【题型】选择题　【知识点】函数　【难度】medium
已知函数$f(x)=A\cos(\omega x+\varphi)(A>0,\omega>0,-\pi<\varphi<0)$的部分图象如图所示，则下列结论正确的是（ ）

\vspace{0.2cm}
\noindent A．$f(x)$的图象关于直线$x=-\dfrac{\pi}{3}$对称
\noindent B．将$f(x)$的图象向右平移$\dfrac{\pi}{12}$个单位长度得到的图象关于原点对称
\noindent C．$f(x)$在区间$\left[\dfrac{3\pi}{4},\dfrac{3\pi}{2}\right]$上单调递增
\noindent D．方程$f(x)=\sqrt{3}$在区间$[0,2\pi]$上有5个不等实根
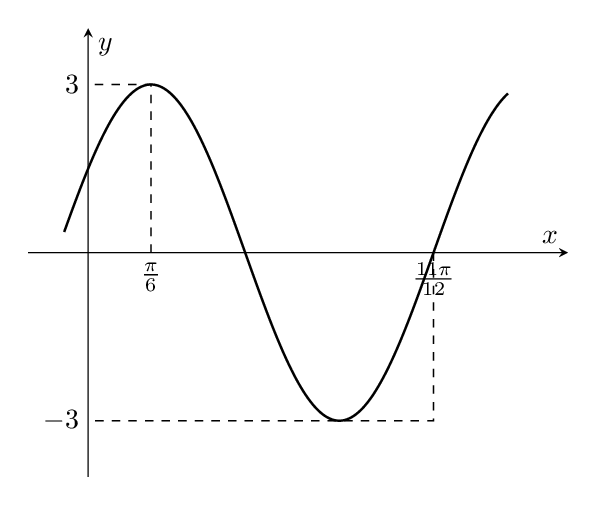
【解答】

\noindent \textbf{【答案】} D

\vspace{0.2cm}
\noindent \textbf{【难度】} 0.65

\vspace{0.2cm}
\noindent \textbf{【知识点】} 由图象确定正（余）弦型函数解析式、求$\cos x$型三角函数的单调性、求$\cos x$（型）函数的对称轴及对称中心

\vspace{0.2cm}
\noindent \textbf{【分析】} 先根据函数的部分图象，求出函数的解析式，再对每一选项逐一判断求解.

\vspace{0.2cm}
\noindent \textbf{【详解】} 由题意$f(x)$图象相邻对称轴间的距离为$\dfrac{\pi}{2}$，可得$\dfrac{T}{2}=\dfrac{\pi}{2}$，因此$T=\pi$，所以$\omega=\dfrac{2\pi}{T}=2$，
当$x=\dfrac{\pi}{12}$时，$2\times\dfrac{\pi}{12}+\varphi=2k\pi,k\in\mathbb{Z}$，故$\varphi=2k\pi-\dfrac{\pi}{6},k\in\mathbb{Z}$.
由$-\pi<\varphi<0$，得$\varphi=-\dfrac{\pi}{6}$，因为函数的最大值为2，所以$A=2$，
因此$f(x)=2\cos\left(2x-\dfrac{\pi}{6}\right)$.

\vspace{0.2cm}
\noindent A选项，$f\left(-\dfrac{\pi}{3}\right)=-\sqrt{3}$，非最值，故$x=-\dfrac{\pi}{3}$不是$f(x)$图象的对称轴，A错误；
\noindent B选项，$f(x)$图象向右平移$\dfrac{\pi}{12}$个单位长度后的解析式为$f\left(x-\dfrac{\pi}{12}\right)=2\cos\left(2x-\dfrac{\pi}{3}\right)$，图象不关于原点对称，B错误；
\noindent C选项，$f(x)$的单调区间长度为$\dfrac{\pi}{2}$，不可能在长度为$\dfrac{3\pi}{4}$的区间$\left[\dfrac{3\pi}{4},\dfrac{3\pi}{2}\right]$上单调递增，C错误；
\noindent D选项，令$f(x)=\sqrt{3}$，可得$2x-\dfrac{\pi}{6}=2k\pi\pm\dfrac{\pi}{6},k\in\mathbb{Z}$，解得$x=k\pi$或$x=k\pi+\dfrac{\pi}{6},k\in\mathbb{Z}$，
在$[0,2\pi]$上，实根为$0,\dfrac{\pi}{6},\pi,\dfrac{7\pi}{6},2\pi$，共5个，D正确.
故选：D.